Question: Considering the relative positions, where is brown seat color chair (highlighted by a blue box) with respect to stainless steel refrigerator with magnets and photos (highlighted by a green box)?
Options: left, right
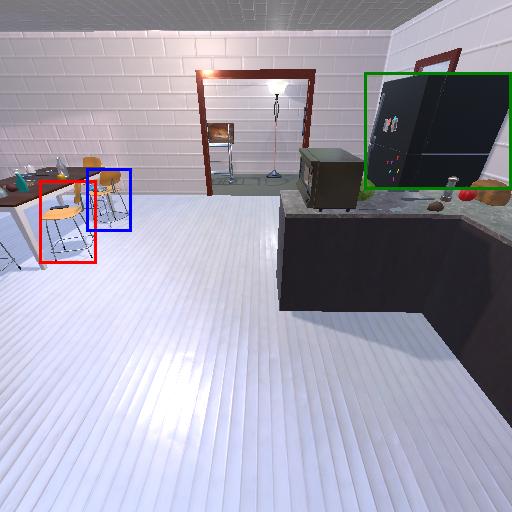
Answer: left